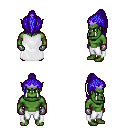
a pixel art fantasy rpg character, male body template, orc, green skin, white cape, white pants, blue long topknot hairstyle, purple tiara, metal gloves, four views (front, back, left, right), 2x2 character sprite sheet, small pixel art, hard edges, no anti-aliasing